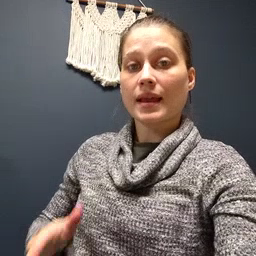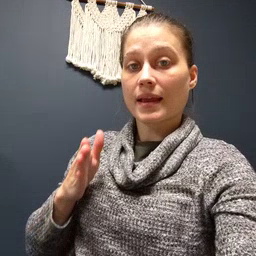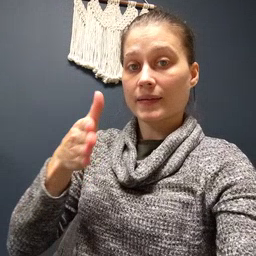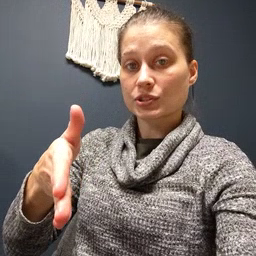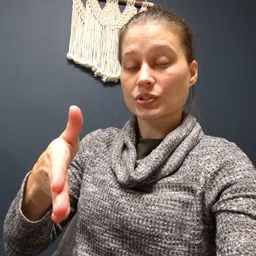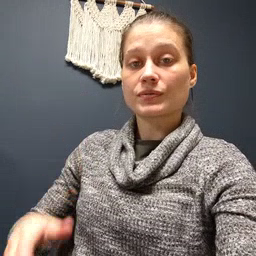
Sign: after